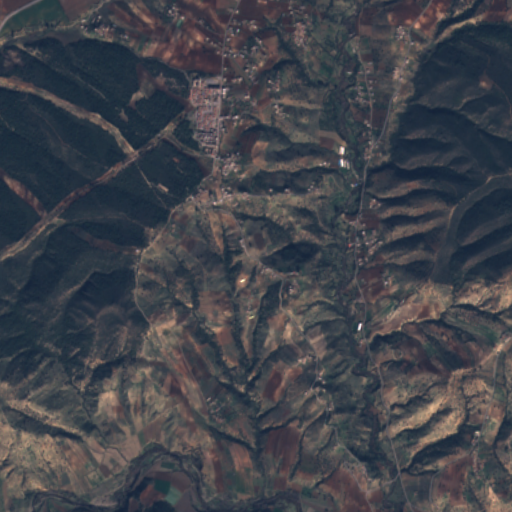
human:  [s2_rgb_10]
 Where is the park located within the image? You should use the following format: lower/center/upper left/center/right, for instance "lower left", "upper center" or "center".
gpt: The park is located in the upper center of the image.
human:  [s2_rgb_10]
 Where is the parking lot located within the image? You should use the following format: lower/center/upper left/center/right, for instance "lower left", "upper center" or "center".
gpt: The parking lot is located in the upper center of the image.
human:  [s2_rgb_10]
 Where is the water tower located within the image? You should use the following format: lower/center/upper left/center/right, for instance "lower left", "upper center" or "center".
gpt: The water tower is located in the center of the image.
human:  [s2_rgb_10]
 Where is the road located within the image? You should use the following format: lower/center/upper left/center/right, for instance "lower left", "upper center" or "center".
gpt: There is no road in the image.